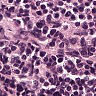
Metastatic tissue present: no